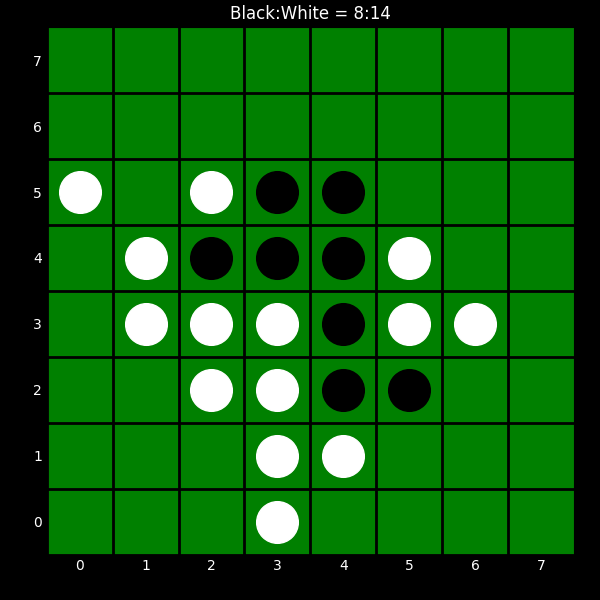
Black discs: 8
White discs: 14